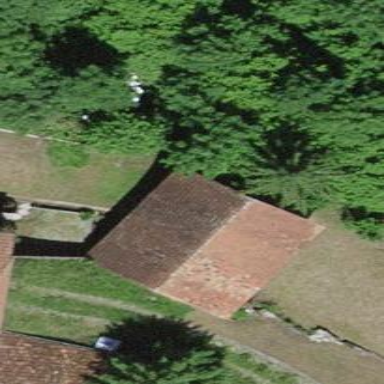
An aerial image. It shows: Rural barn.